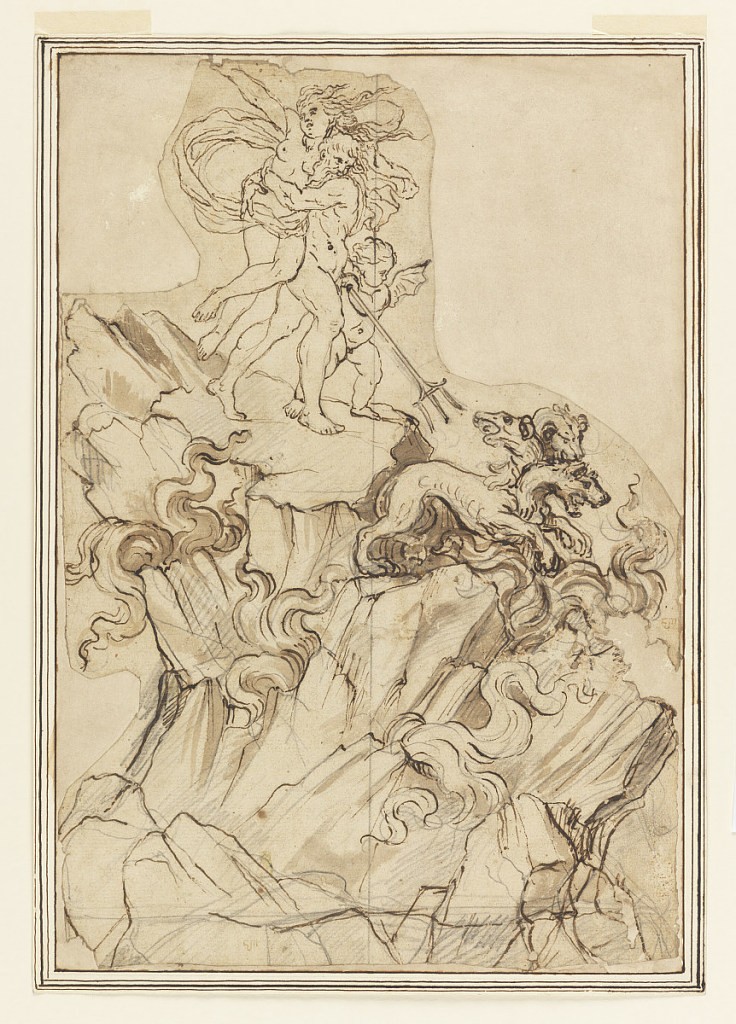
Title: Design for a Fountain
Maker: Unknown, Italian
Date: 1650–1700
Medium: Pen and brown ink, brush and wash, graphite on paper
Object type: Drawing
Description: Pluto abducting Proserpine and a putto driving Cerberus with a trident are on top of a rock, out of which flames lick.